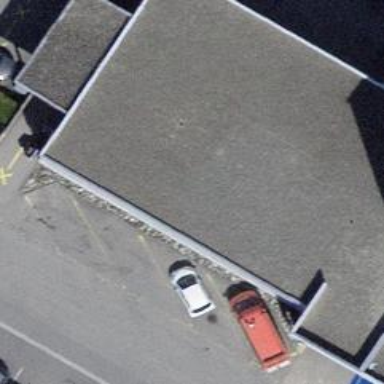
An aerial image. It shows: Post office.